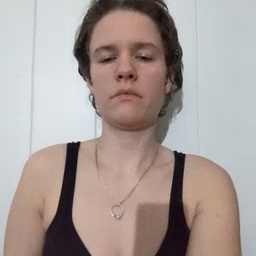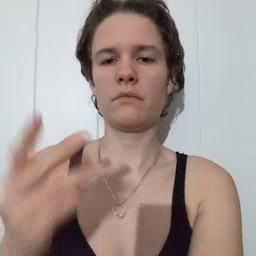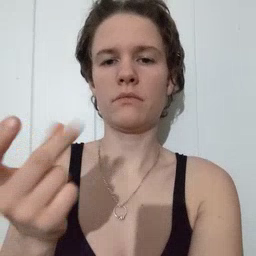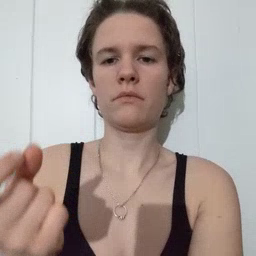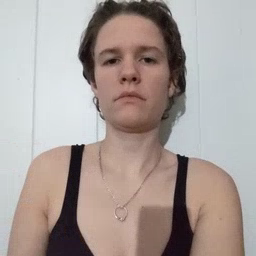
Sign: dog